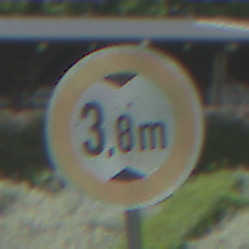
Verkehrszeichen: TatsaechlicheHoehe
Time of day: Midday
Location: Outdoor (Nature)
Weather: PartlyCloudy
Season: NotSpecified
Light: Natural